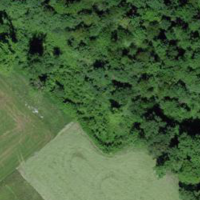
EUNIS habitat code: 41
Species observed at this site:
Vanessa atalanta